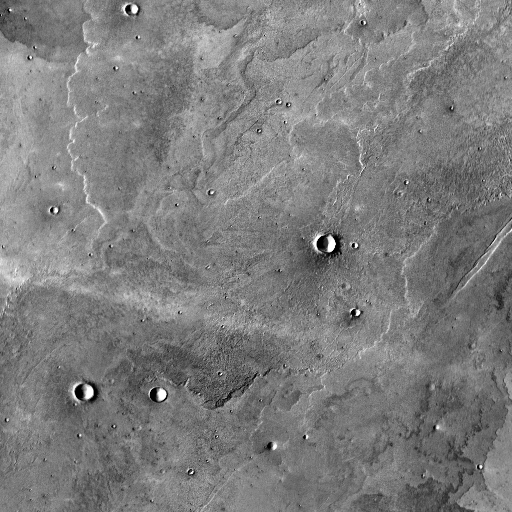
Crater classes present: Background, Other, Buried